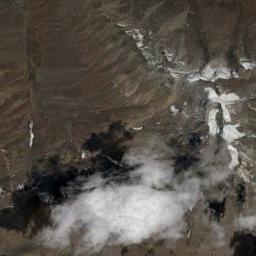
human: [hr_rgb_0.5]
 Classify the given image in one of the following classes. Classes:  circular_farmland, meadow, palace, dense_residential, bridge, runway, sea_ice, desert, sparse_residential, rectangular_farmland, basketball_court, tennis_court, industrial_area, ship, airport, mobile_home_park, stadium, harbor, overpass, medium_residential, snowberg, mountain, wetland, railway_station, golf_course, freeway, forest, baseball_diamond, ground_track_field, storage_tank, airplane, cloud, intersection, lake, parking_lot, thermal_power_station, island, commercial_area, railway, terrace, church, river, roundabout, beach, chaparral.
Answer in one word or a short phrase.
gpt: cloud